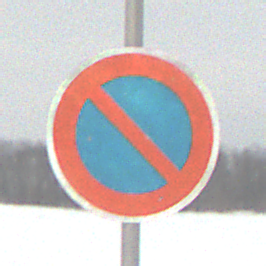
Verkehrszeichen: EingeschraenktesHalteverbot
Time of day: MorningAfternoon
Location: Outdoor (Nature)
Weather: Overcast
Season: Winter
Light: Natural